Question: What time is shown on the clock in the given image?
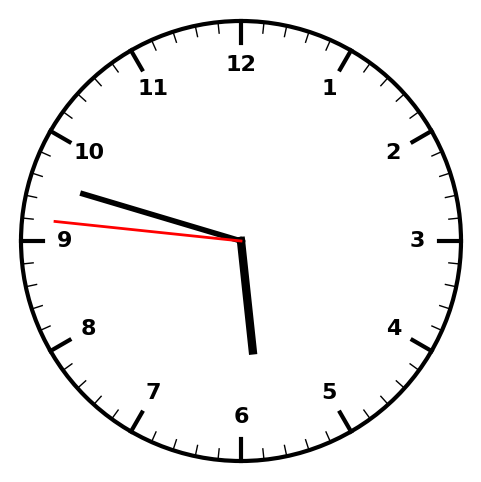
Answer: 05:47:46